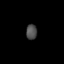
Tissue: lung
Cell type: Myeloid cells
Senescence score: 0.5934
Nuclear area (px): 164
Mean DAPI intensity: 76